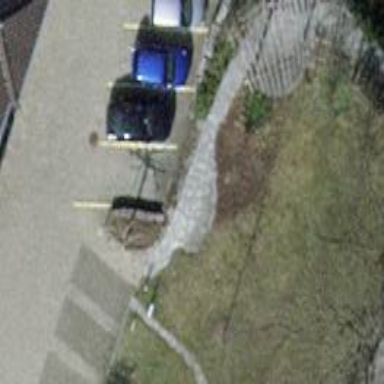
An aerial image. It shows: Parking area.